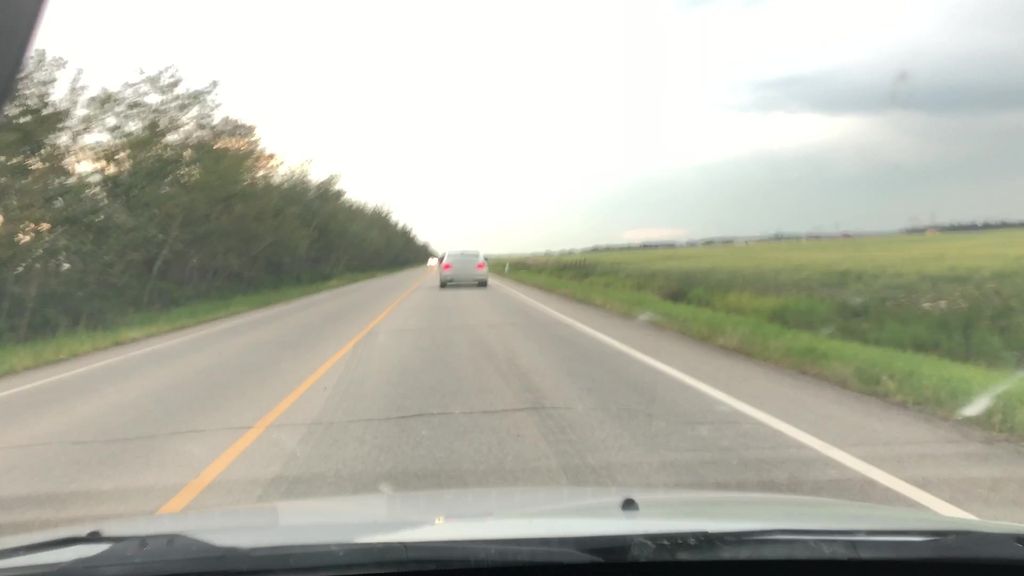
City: edmonton